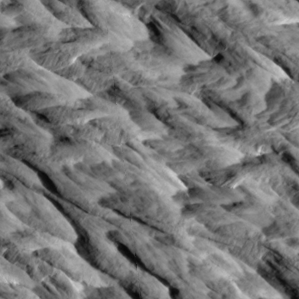
Label: non_frost